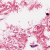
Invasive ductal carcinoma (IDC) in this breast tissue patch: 0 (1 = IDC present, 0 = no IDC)